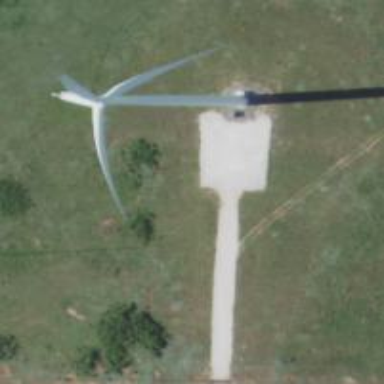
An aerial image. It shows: Wind generator powered by horizontal-axis wind turbine.